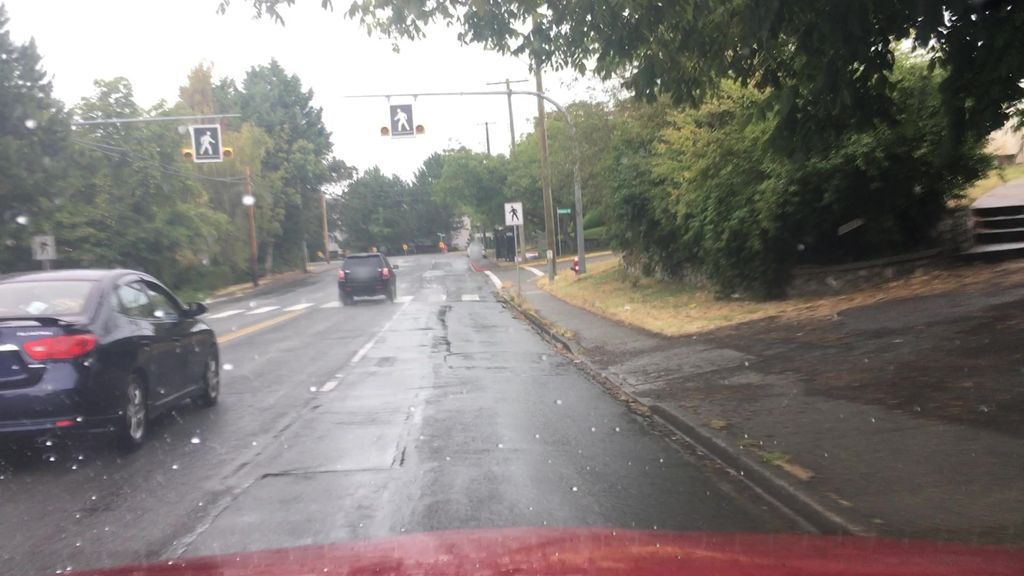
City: victoria